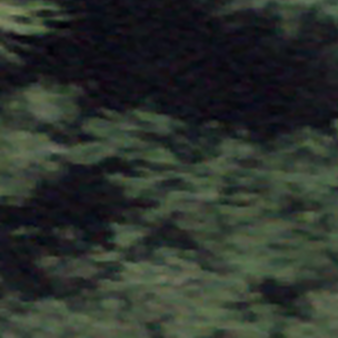
Label: other